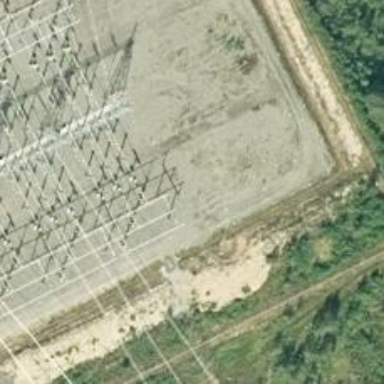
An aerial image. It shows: Outdoor power switch.